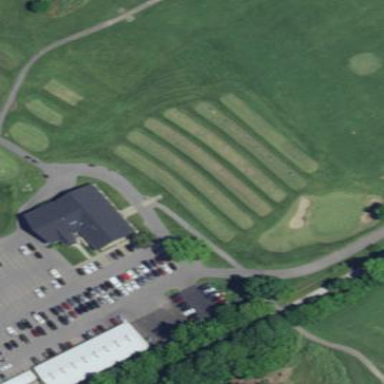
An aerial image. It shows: Grass area designated as golf tee.